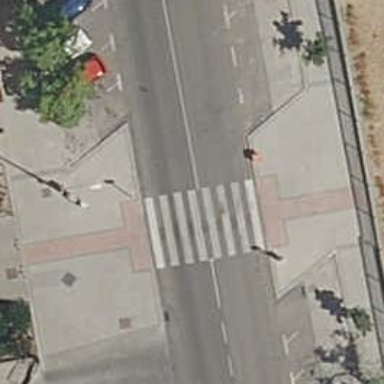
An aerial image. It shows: Pedestrian road.